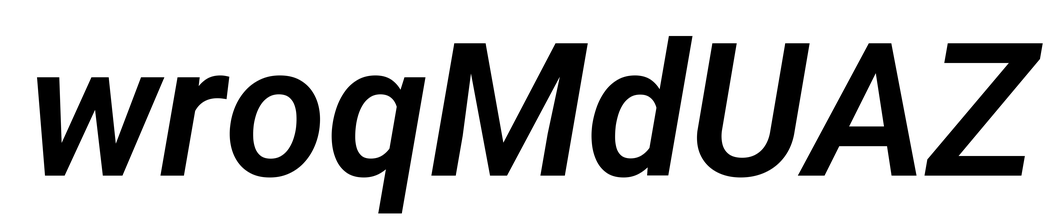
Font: Roboto-Italic_SemiBold_Italic